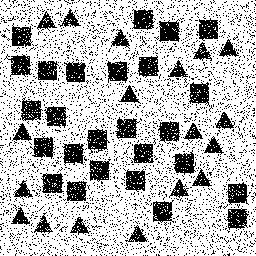
Squares: 26
Triangles: 18
Stars: 0
Total shapes: 44